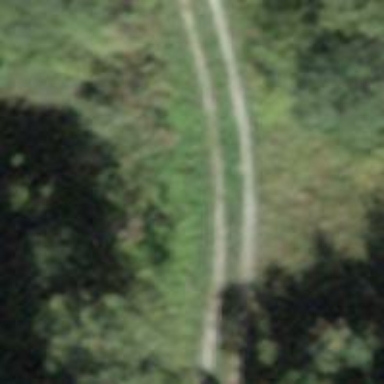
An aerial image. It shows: Track with grade 3 tracktype.